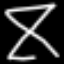
Label: hourglass